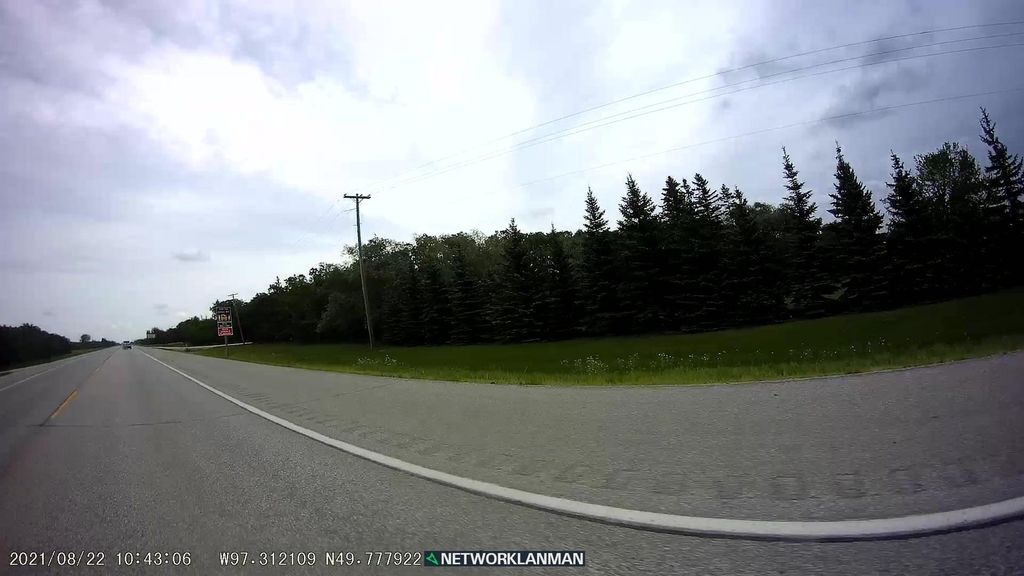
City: winnipeg